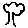
Label: tree